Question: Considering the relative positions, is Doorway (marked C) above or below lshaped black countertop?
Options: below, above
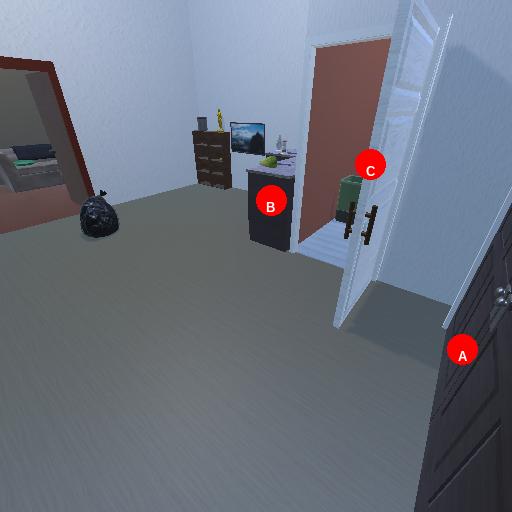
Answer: below